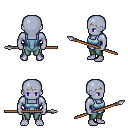
a pixel art fantasy rpg character, male body template, dark elf, purple skin, blue vest, teal pants, plain hairstyle, spear, four views (front, back, left, right), 2x2 character sprite sheet, small pixel art, hard edges, no anti-aliasing